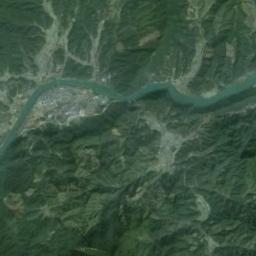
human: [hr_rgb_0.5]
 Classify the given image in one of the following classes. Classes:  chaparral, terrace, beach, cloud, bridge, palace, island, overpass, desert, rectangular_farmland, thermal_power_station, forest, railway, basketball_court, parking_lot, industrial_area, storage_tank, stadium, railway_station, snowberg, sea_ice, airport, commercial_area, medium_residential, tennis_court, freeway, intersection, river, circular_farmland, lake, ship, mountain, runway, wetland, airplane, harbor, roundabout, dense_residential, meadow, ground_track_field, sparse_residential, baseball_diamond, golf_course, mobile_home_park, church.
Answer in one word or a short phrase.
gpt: river